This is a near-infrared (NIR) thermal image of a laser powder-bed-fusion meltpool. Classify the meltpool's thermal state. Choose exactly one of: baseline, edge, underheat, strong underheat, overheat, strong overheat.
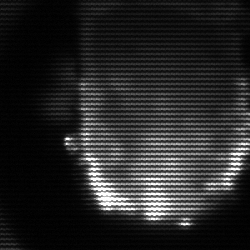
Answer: baseline